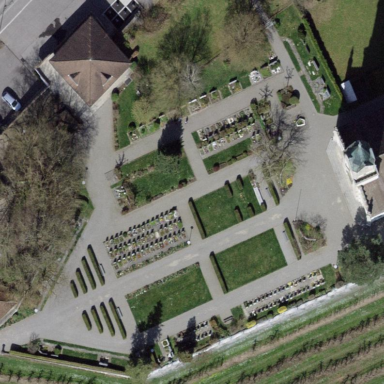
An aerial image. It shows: Cemetery.